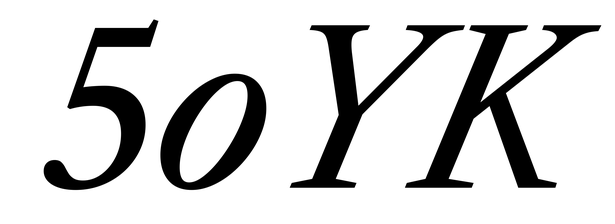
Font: LibreCaslonText-Italic_Italic